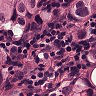
Metastatic tissue present: yes